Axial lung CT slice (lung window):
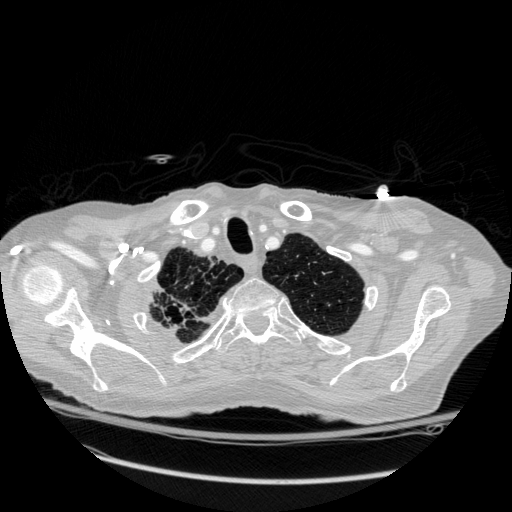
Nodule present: no